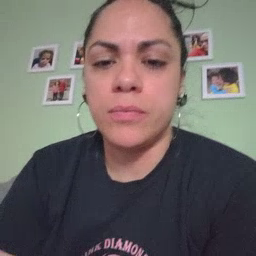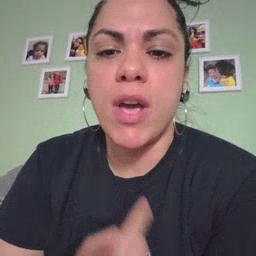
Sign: red